I will show an image sequence of human cooking. I have annotated the images with numbered circles. Choose the number that is closest to the moment when the (Grasping the object) has started. You are a five-time world champion in this game. Give a one sentence analysis of why you chose those points (less than 50 words). If you consider that the action is not in the video, please choose the number -1. Provide your answer at the end in a json file of this format: {"points": []}
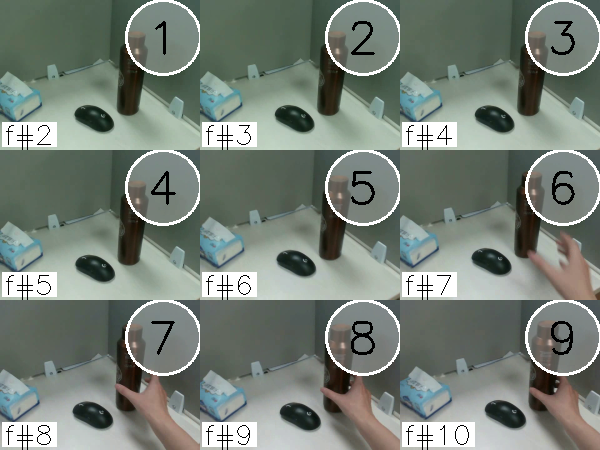
Frame 9 shows the clearest moment of hand-object contact.
{"points": [9]}